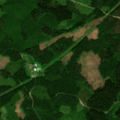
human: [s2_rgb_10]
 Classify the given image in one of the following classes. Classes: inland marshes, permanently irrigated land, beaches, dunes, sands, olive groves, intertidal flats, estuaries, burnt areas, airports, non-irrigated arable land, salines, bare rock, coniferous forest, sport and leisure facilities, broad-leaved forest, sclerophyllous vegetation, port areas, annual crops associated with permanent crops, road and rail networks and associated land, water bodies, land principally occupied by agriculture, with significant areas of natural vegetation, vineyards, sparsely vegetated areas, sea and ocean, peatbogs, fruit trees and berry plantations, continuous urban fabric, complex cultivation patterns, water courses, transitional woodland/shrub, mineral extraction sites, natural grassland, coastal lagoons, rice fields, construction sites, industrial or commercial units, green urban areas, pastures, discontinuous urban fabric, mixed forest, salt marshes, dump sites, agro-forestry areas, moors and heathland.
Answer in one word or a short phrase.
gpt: broad-leaved forest, coniferous forest, mixed forest, transitional woodland/shrub